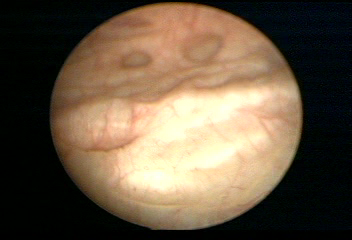
Modality: WLC
Class: Normal mucosa
Bladder cancer association: No